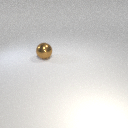
large brown metal sphere